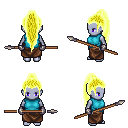
a pixel art fantasy rpg character, female body template, dark elf, purple skin, teal sleeveless shirt, robe skirt, gold extra-long topknot hairstyle, metal gloves, spear, four views (front, back, left, right), 2x2 character sprite sheet, small pixel art, hard edges, no anti-aliasing